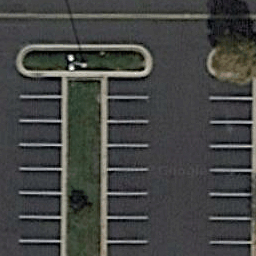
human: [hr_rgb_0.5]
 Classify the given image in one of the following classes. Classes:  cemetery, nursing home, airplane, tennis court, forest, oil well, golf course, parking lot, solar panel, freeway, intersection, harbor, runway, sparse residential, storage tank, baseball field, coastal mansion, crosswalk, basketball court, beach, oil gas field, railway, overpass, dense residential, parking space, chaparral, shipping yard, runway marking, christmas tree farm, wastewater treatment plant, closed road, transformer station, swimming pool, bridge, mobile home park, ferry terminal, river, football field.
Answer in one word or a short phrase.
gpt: parking space